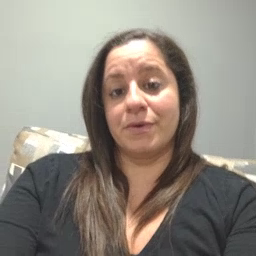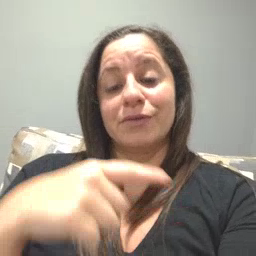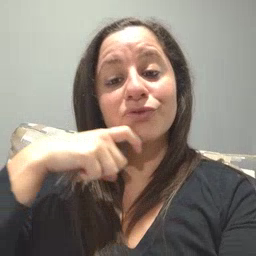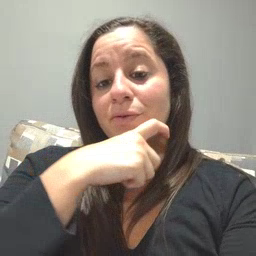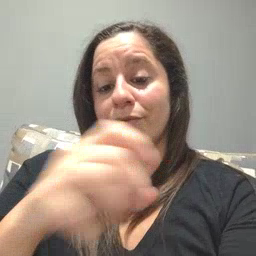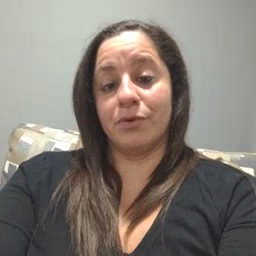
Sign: cereal